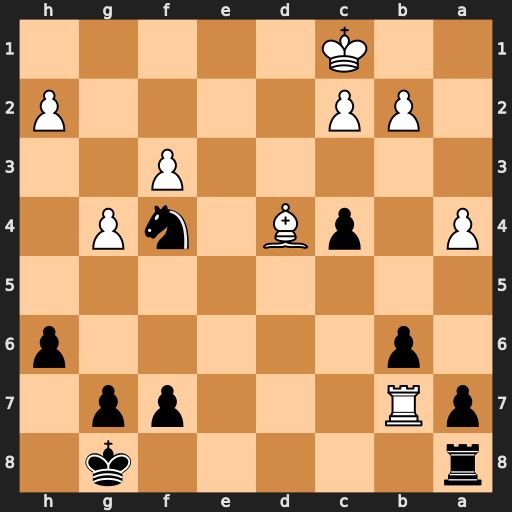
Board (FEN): r5k1/pR3pp1/1p5p/8/P1pB1nP1/5P2/1PP4P/2K5
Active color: b
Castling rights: -
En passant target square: -
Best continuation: Ne2+ Kb1 Nxd4